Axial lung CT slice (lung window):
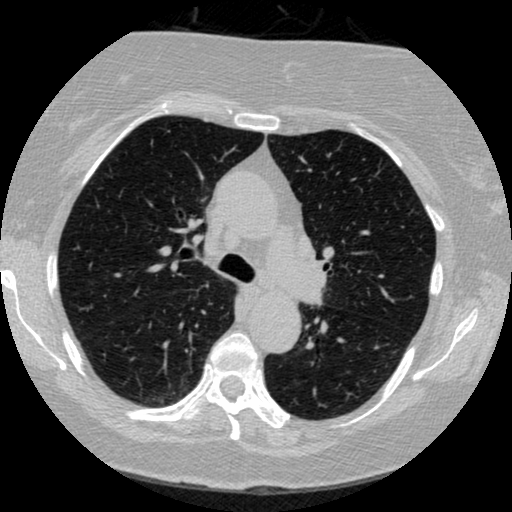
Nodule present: no